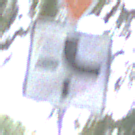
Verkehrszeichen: VerlaufVorfahrtsstrasse4
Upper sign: VorfahrtGewaehren
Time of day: MorningAfternoon
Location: Outdoor (Urban)
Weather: Overcast
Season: NotSpecified
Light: Natural